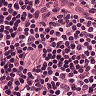
Metastatic tissue present: no